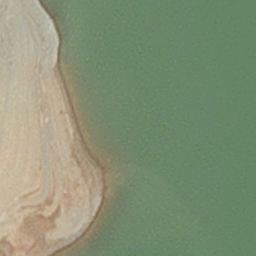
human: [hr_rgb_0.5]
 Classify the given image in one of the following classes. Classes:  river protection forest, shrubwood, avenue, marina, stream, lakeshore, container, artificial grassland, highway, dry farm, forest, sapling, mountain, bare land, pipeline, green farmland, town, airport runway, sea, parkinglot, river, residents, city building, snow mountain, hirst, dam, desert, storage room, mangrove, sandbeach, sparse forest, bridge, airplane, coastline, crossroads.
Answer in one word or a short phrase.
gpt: hirst